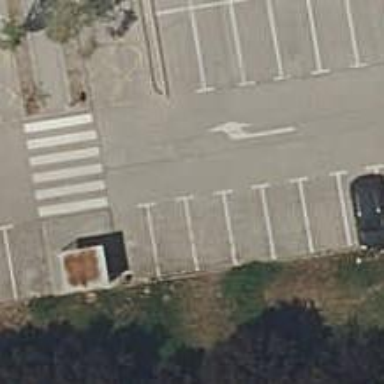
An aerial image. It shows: Asphalt parking aisle road.